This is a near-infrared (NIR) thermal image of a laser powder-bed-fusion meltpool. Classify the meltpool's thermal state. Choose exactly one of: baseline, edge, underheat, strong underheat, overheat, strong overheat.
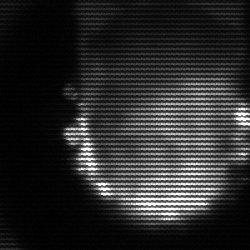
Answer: baseline